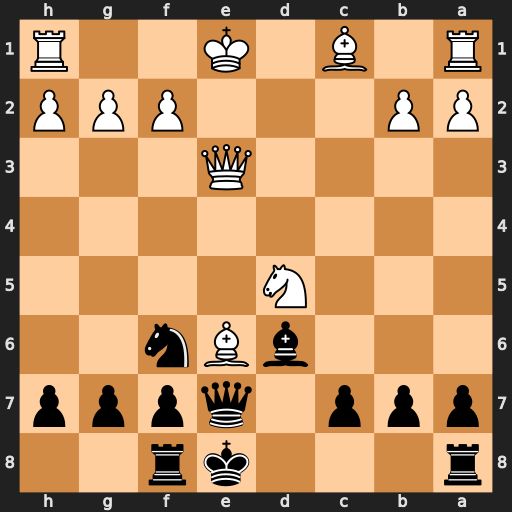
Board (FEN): r3kr2/ppp1qppp/3bBn2/3N4/8/4Q3/PP3PPP/R1B1K2R
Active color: b
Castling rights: KQq
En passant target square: -
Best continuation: Qxe6 Nxf6+ gxf6